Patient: sex F, age 65
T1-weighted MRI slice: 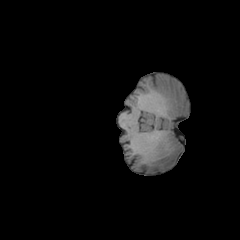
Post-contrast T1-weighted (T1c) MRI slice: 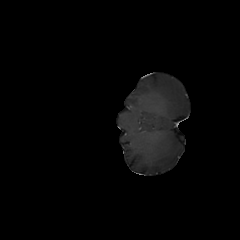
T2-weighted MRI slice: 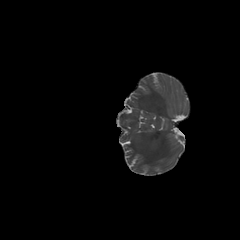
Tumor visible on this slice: no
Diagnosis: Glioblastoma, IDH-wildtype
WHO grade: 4